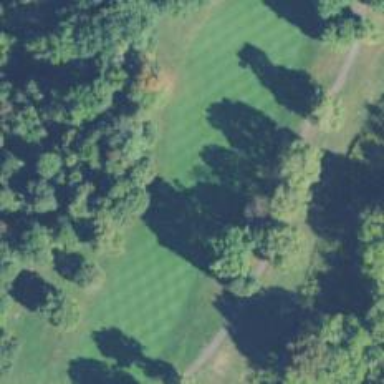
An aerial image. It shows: Golf hole.